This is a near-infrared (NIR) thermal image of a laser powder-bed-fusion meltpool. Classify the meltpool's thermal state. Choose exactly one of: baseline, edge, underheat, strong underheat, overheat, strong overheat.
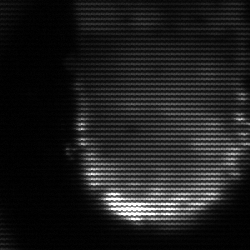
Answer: baseline